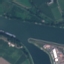
Label: River